Question: I tried to create an android solution using Xamarin studio but it always show me "MainActivity.cs not found!" error.I re-installed the software and the same issue appears. This error occurs when I try to create a new "Android application" Solution. After goggling it seems that my Xamarin.Android installation is not complete\corrupt but I am unable to get an installation link for it on the website.
can any one help me in this ?

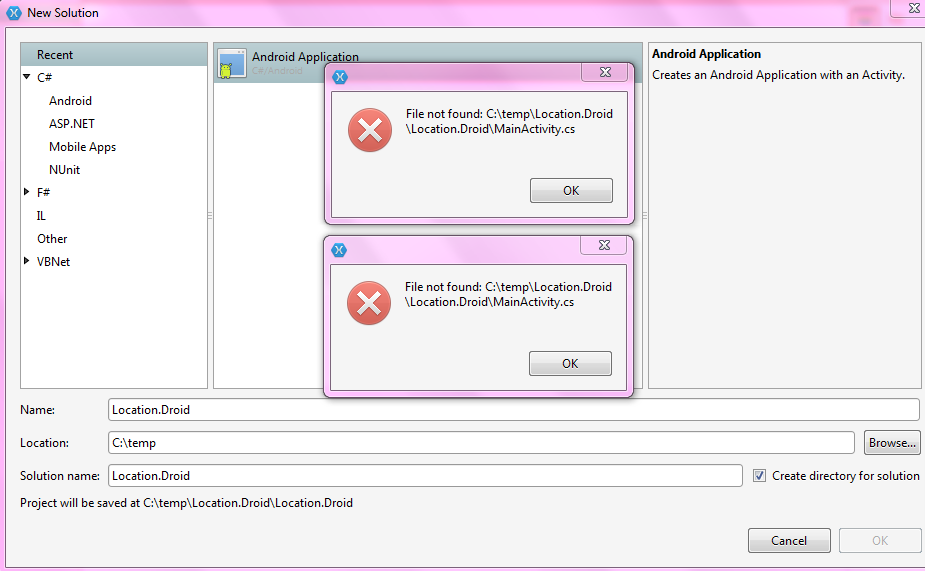
Answer: I finally got this to work by
1. uninstalling everything,
2. turning off antivirus,
3. running the "recommended" Xamarin installer as an administrator
4. restarting my PC.
Hope this helps someone.